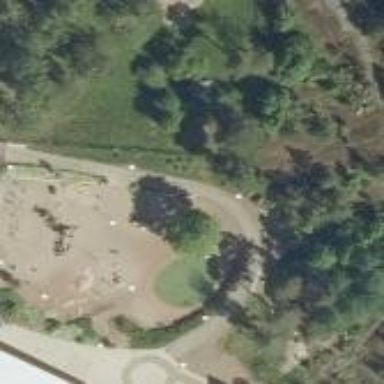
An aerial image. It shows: Playground area for leisure land.